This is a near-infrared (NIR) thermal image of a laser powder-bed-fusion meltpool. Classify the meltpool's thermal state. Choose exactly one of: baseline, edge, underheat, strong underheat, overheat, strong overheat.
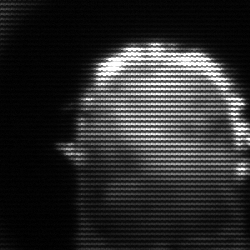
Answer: baseline